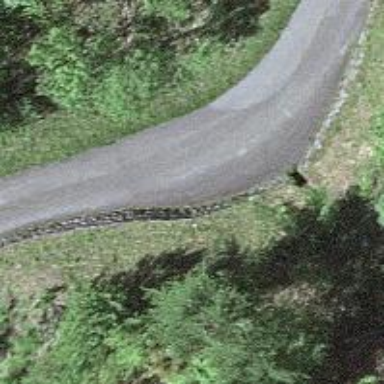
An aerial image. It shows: Passing place on the road.